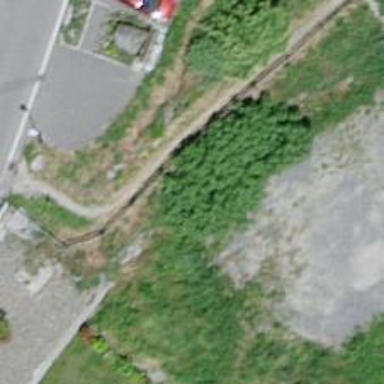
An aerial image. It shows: Dirt footway without sidewalk.